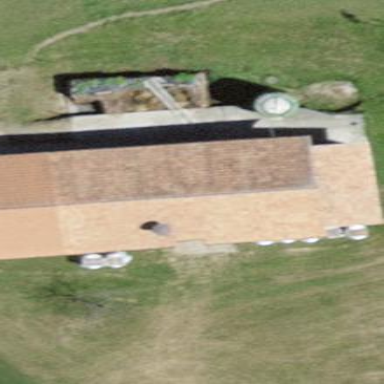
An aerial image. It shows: Gabled roof barn.